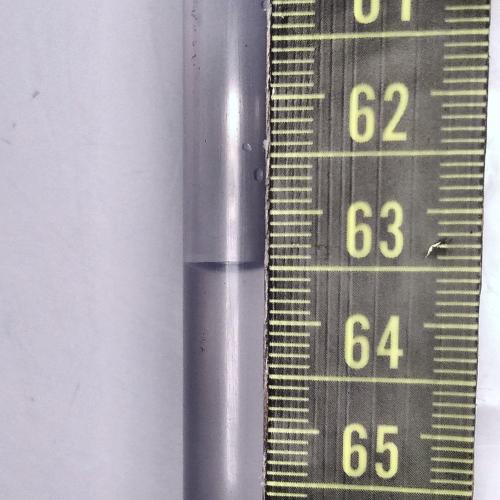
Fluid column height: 63.5 cm